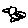
Label: bird